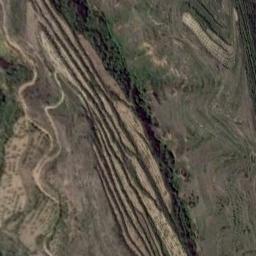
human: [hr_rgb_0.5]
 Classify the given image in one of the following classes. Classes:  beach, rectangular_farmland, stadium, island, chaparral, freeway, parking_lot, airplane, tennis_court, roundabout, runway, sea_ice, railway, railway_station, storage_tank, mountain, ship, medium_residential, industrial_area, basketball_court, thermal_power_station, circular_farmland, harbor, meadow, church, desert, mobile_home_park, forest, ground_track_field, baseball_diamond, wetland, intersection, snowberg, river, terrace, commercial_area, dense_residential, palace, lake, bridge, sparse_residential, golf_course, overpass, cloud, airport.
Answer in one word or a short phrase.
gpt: terrace